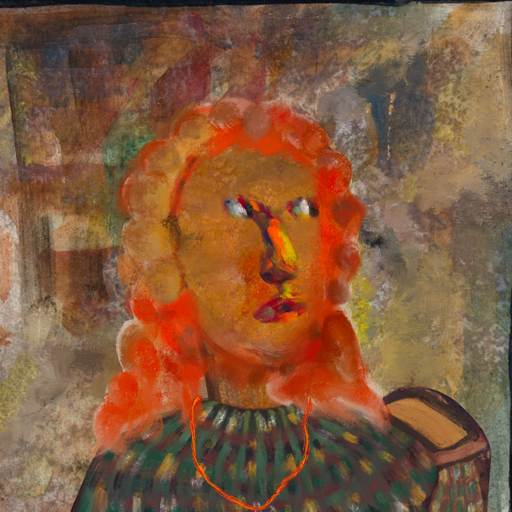
Background: Mosgoul, Head And Neck Side: Pipe, Face Side: An_Impression, Bust: After_Raid, Hair Side: Rupkatha, Head Accessory: Blank, Second Necklace: Gypsy_Mother_2, Necklace: Blank, Baby: Blank